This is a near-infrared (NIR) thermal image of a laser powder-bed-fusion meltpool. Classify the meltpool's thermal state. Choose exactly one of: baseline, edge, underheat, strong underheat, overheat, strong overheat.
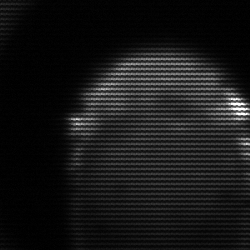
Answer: edge